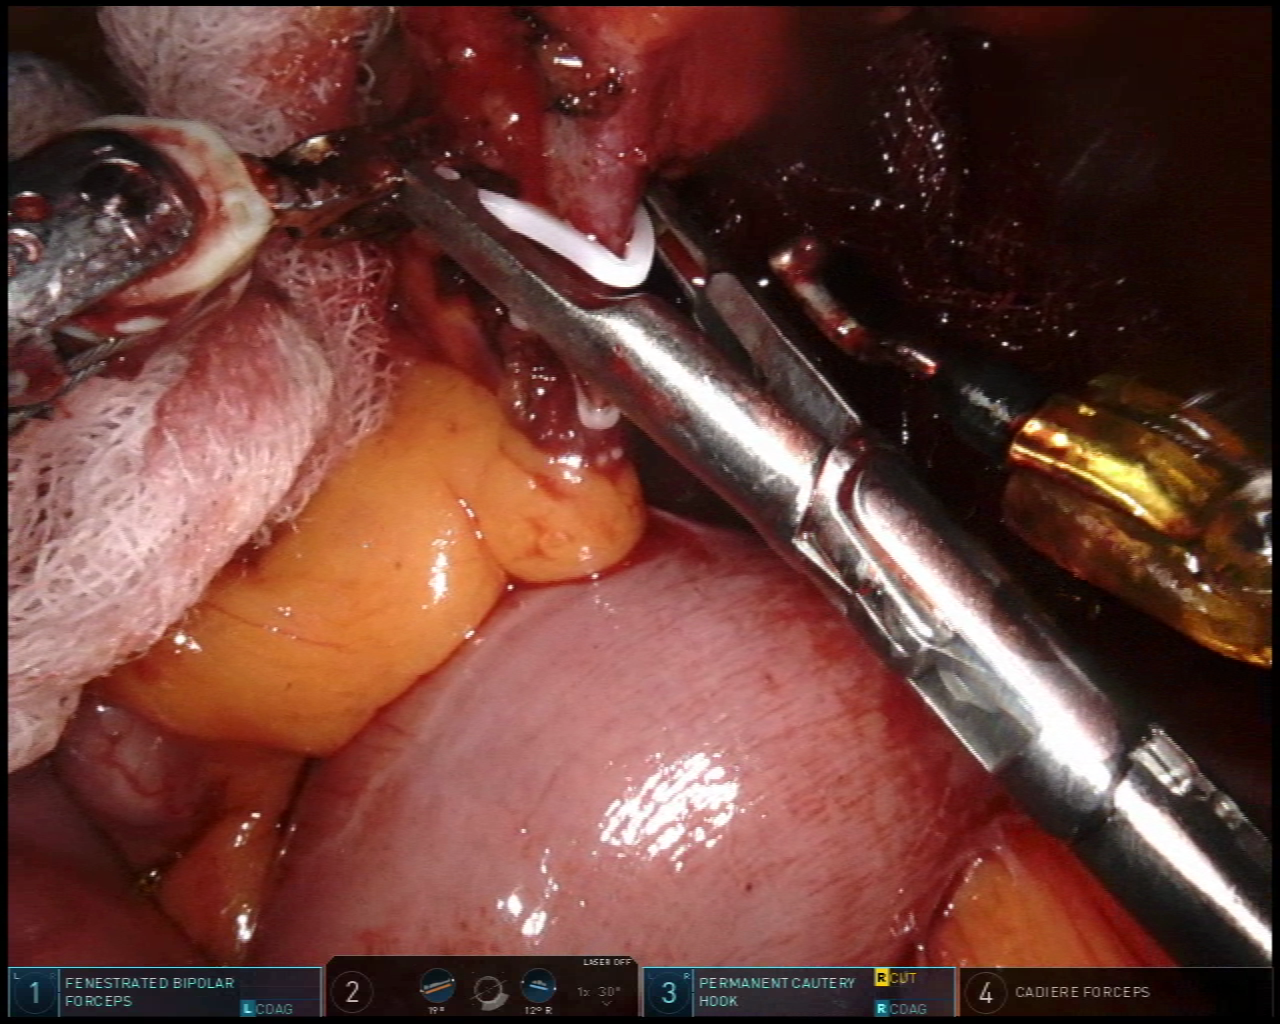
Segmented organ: intestinal_veins
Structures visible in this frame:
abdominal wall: no
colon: yes
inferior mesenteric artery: no
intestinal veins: yes
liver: no
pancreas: no
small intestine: no
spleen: no
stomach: no
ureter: no
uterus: no
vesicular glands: no